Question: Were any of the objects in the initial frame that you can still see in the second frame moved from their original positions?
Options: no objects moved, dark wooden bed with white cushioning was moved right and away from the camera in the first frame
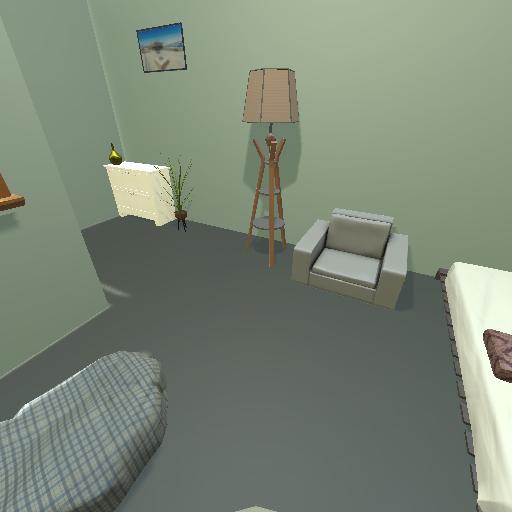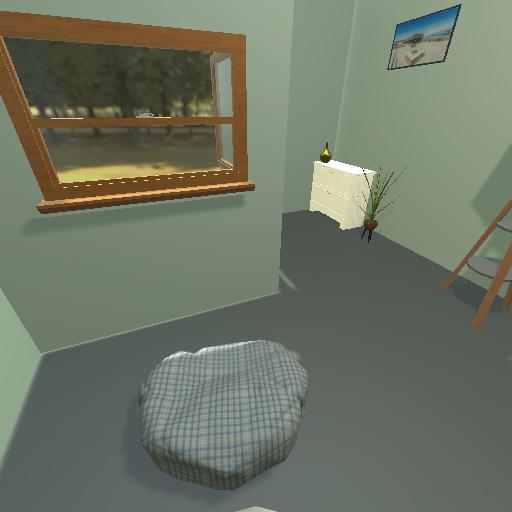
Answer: no objects moved